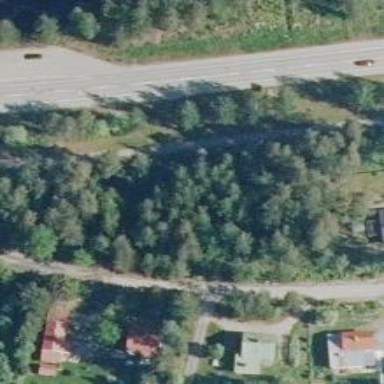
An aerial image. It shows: Asphalt cycleway.